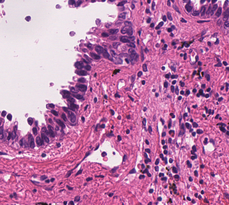
Tumor epithelial tissue: yes
Tumor-associated stroma tissue: yes
Normal tissue: no